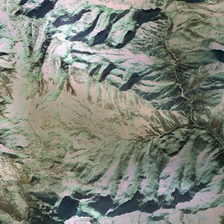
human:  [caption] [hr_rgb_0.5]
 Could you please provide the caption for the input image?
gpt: many white snows cover irregular mountain .

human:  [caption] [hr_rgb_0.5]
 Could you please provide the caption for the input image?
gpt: many white snows cover irregular mountain .

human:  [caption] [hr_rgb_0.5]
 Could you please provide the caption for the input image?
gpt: many white snows cover irregular mountain .

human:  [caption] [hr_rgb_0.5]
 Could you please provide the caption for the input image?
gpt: many white snows cover irregular mountain .

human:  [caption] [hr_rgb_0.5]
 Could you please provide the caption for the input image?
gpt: many white snows cover irregular mountain .